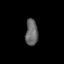
Tissue: prostate
Cell type: Fibroblasts
Senescence score: 0.7974
Nuclear area (px): 321
Mean DAPI intensity: 102.657